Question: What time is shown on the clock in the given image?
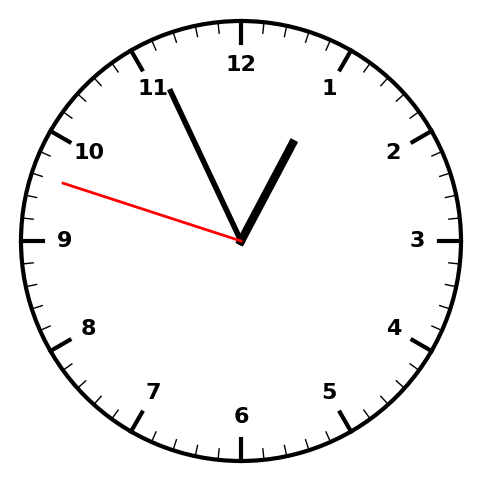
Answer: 12:55:48